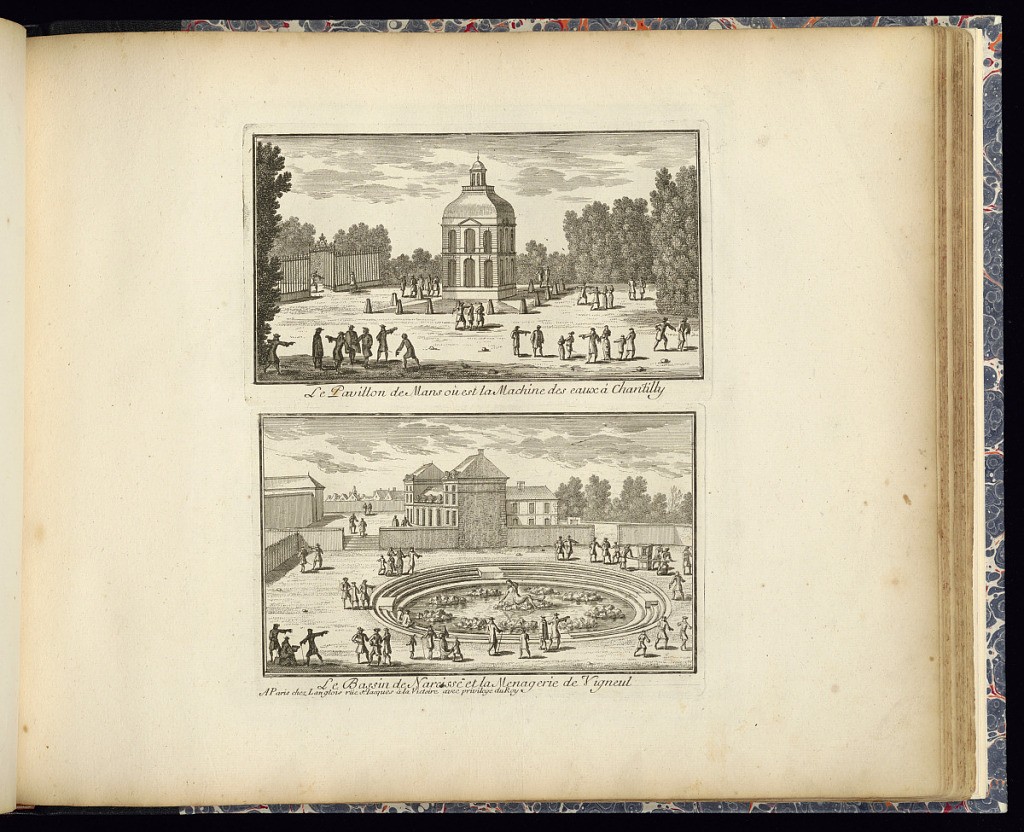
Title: Le Pavillon de Mans où est la Machine des eaux à Chantilly (Upper Plate)
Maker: Adam Perelle, French, 1638 – 1695
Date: late 17th century
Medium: Etching on laid paper
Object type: Print
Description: Two plates printed on the same sheet, one above the other. The upper plate illustrates the Manse Pavilion, which housed a hydraulic machine to supply water for the gardens at the Chateau of Chantilly. Gates to the left, figures throughout the grounds, and trees in the background. The lower plate features a circular basin with a sculpture of a figure and rockworks, buildings beyond and figures throughout the grounds. The plates are titled.